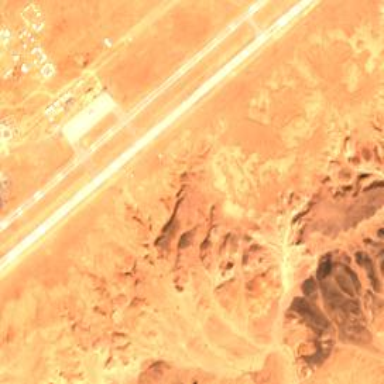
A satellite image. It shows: Military airfield located within aerodrome.